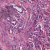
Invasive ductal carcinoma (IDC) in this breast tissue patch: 1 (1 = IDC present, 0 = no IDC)